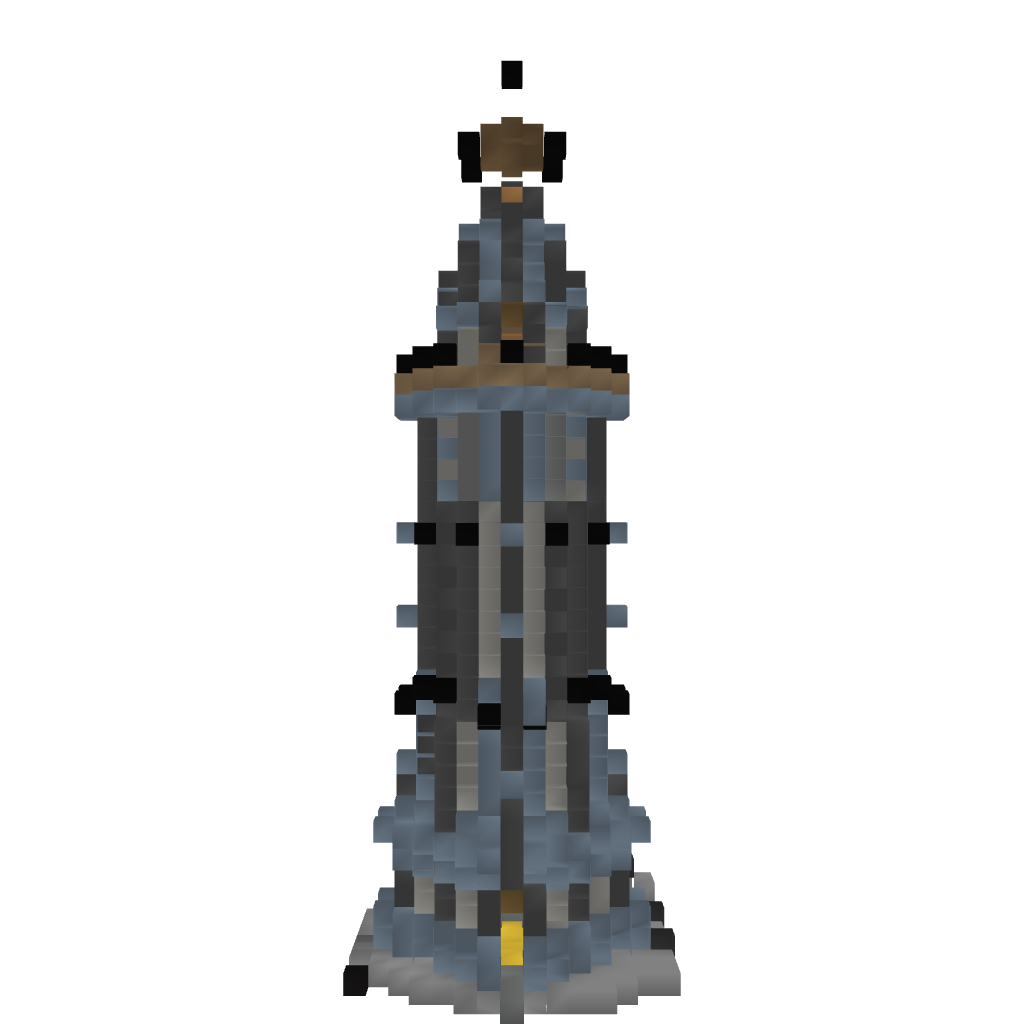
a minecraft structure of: Lighttower